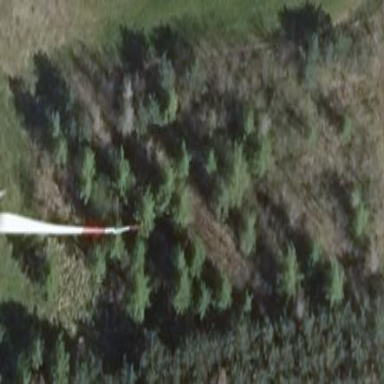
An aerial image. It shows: Deciduous broadleaved forest.